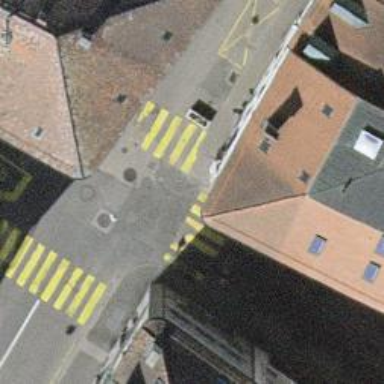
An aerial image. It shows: Marked zebra crossing.